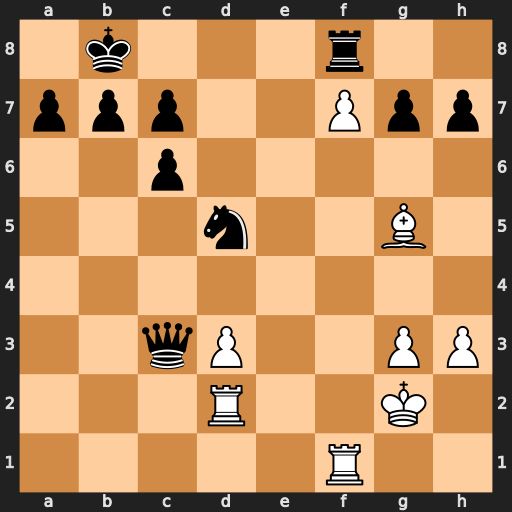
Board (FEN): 1k3r2/ppp2Ppp/2p5/3n2B1/8/2qP2PP/3R2K1/5R2
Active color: w
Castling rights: -
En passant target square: -
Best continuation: Re2 b6 Re8+ Rxe8 fxe8=Q+